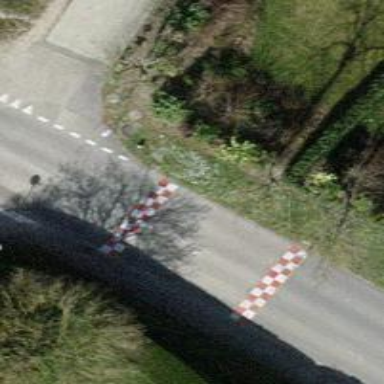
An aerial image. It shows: Traffic hump for calming the traffic.